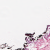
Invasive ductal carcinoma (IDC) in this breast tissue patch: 0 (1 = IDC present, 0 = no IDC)